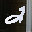
Label: 2